Brain MRI, t2w sequence, axial 2D slice.
Patient: age 36, sex F, weight 95 kg, height 1.95 m
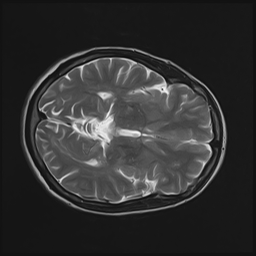